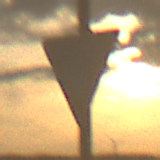
Verkehrszeichen: VorfahrtGewaehren
Umgebung: Outdoor, Nature
Tageszeit: SunriseSunset
Wetter: PartlyCloudy
Licht: Natural
Jahreszeit: NotSpecified
Kontrast: LowContrast